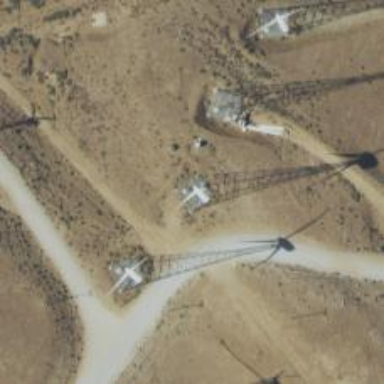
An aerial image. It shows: Wind power generator utilizing wind turbines.